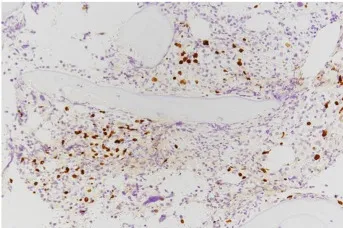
Histopathology of bone marrow biopsy showing scattered infiltration of atypical large lymphocytes. (D) EBER in situ hybridization indicating positive signals in the nuclei of background cells (x200).
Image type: pathology (fish)